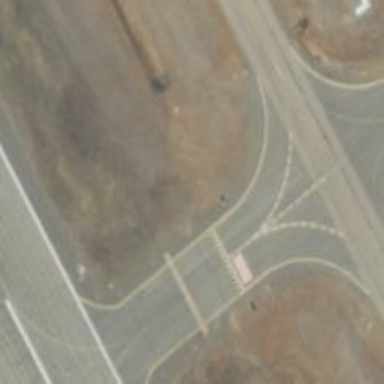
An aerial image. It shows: View of taxiway at the airport.